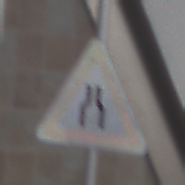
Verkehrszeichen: VerengteFahrbahn
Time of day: MorningAfternoon
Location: Roofed (Urban)
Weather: PartlyCloudy
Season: NotSpecified
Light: Natural